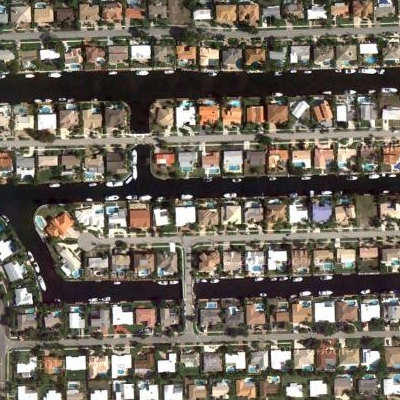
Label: Resident